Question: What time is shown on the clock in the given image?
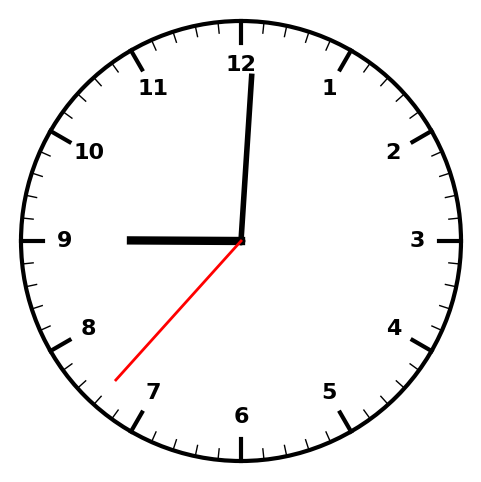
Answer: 09:00:37